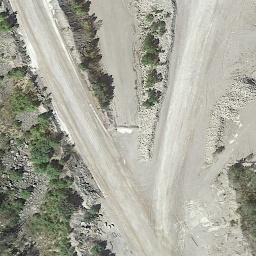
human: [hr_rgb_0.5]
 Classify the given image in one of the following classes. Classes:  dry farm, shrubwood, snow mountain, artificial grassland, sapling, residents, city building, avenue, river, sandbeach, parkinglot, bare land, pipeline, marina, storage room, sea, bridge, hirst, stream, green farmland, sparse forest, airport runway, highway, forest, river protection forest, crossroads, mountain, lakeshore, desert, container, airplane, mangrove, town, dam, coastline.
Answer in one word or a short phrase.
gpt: bare land